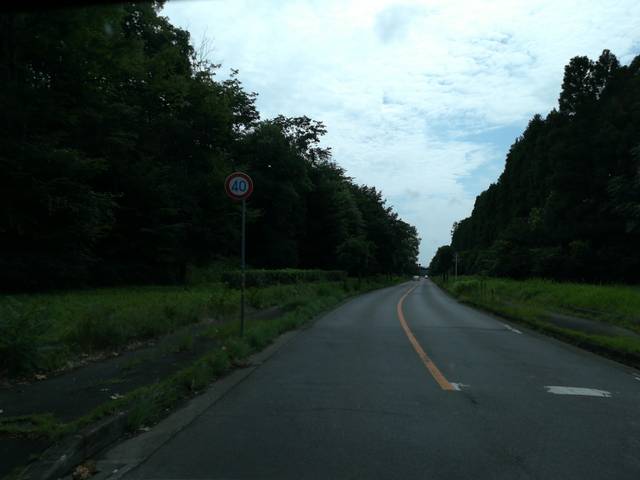
Region: Japan
Coordinates: 36.115, 140.097